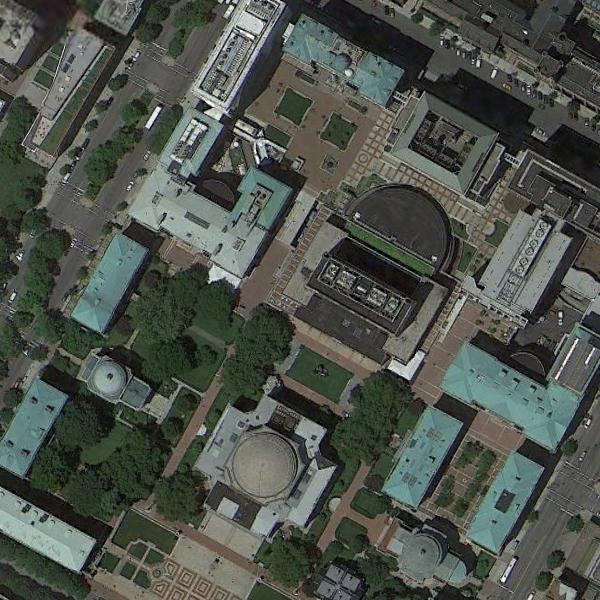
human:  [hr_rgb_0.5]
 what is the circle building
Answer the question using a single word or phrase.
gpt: church